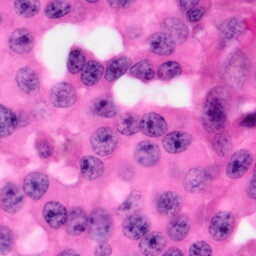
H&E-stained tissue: Pancreatic